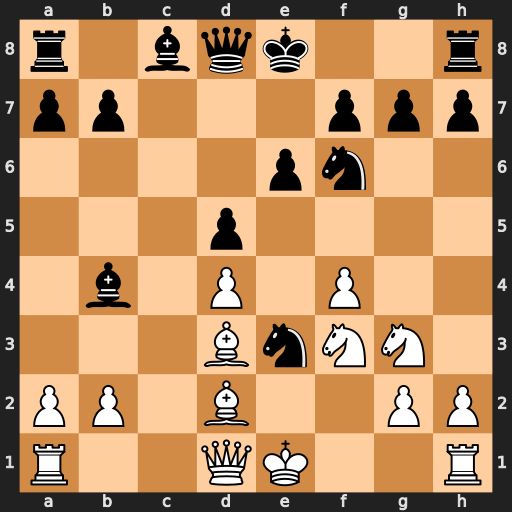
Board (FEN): r1bqk2r/pp3ppp/4pn2/3p4/1b1P1P2/3BnNN1/PP1B2PP/R2QK2R
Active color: w
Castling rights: KQkq
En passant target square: -
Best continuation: Qa4+ Bd7 Qxb4